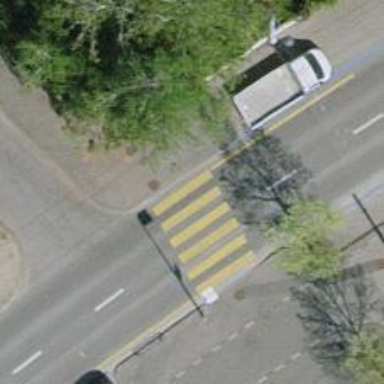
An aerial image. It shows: Zebra crossing on the road.